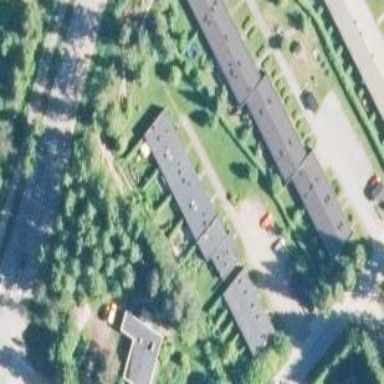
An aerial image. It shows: Terrace building.